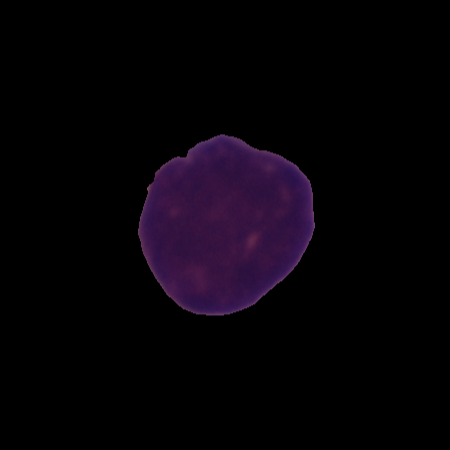
Label: cancer